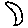
Label: moon